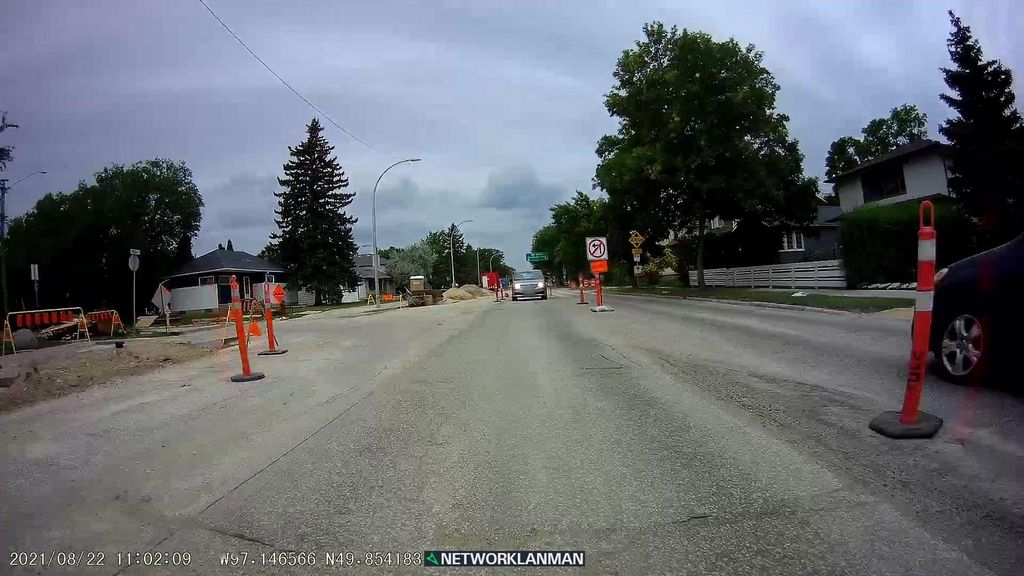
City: winnipeg